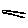
Label: line